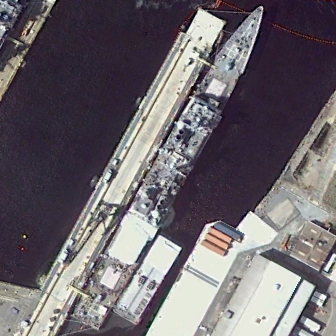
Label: cruiser